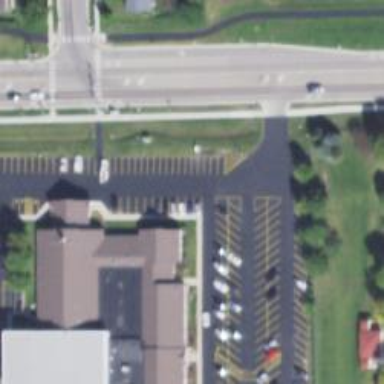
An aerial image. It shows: Asphalt road designated for service vehicles.